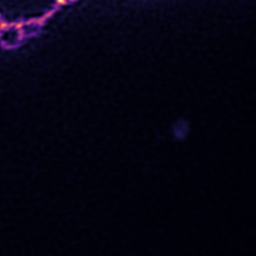
Label: Super-resolution ER image